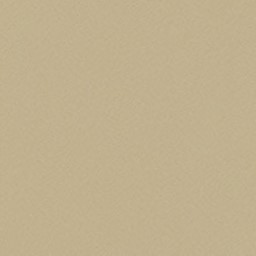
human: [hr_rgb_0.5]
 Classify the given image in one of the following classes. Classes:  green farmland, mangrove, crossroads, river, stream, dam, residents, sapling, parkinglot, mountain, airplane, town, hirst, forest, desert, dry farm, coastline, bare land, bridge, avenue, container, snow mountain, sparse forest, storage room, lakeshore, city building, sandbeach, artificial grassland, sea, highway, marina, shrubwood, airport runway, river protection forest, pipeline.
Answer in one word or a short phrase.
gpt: desert